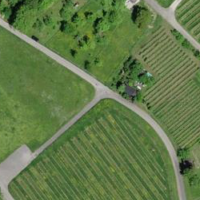
EUNIS habitat code: 40
Species observed at this site:
Cydonia oblonga